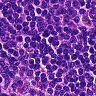
Metastatic tissue present: no